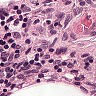
Metastatic tissue present: no